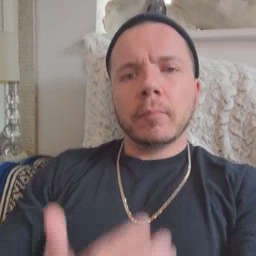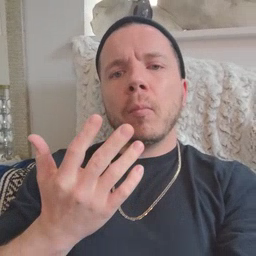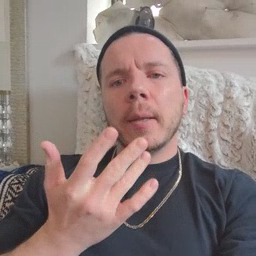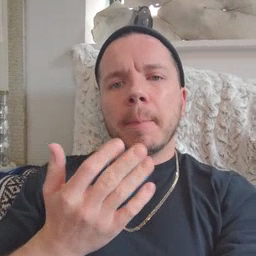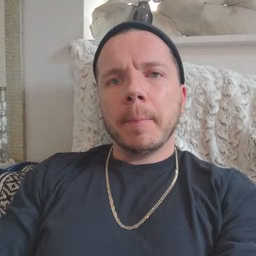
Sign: wait